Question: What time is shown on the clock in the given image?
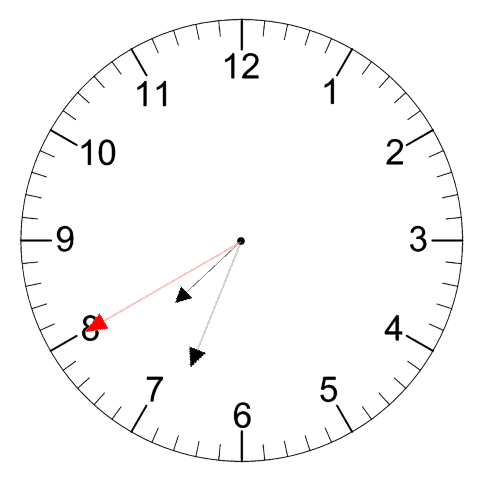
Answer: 07:33:40